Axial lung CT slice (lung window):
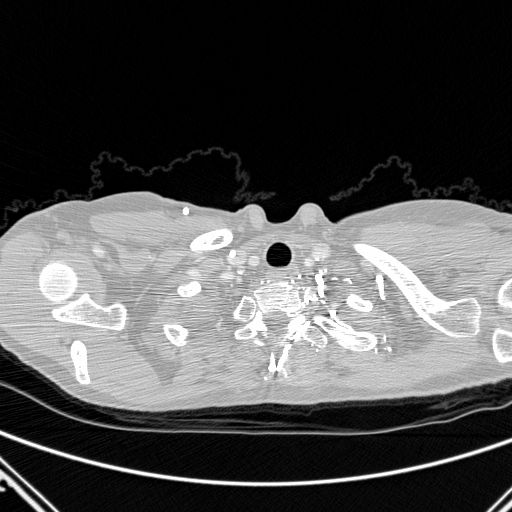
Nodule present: no